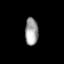
Tissue: lung
Cell type: Endothelial cells
Senescence score: 0.6507
Nuclear area (px): 355
Mean DAPI intensity: 158.459